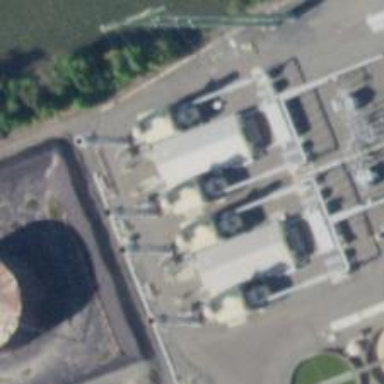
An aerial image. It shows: Gas turbine generator is in use.